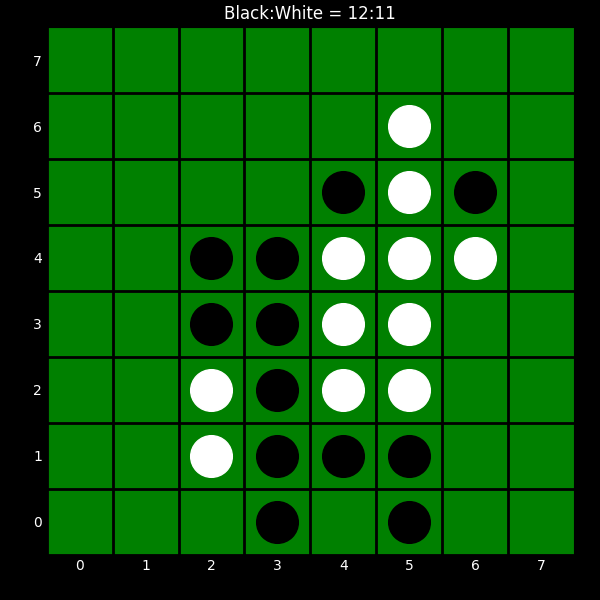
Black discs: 12
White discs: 11